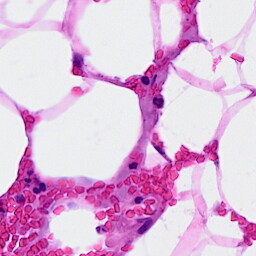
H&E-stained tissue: Breast